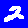
Digit: 2